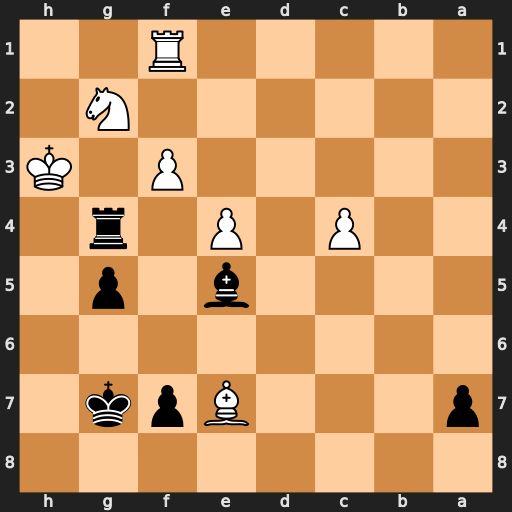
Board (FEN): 8/p3Bpk1/8/4b1p1/2P1P1r1/5P1K/6N1/5R2
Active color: b
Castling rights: -
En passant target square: -
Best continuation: Rg3+ Kh2 Rxf3+ Kg1 Bd4+